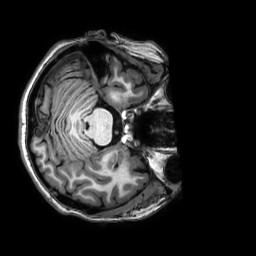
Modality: T1w
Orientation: axial
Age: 29
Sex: female
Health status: healthy
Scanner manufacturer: philips
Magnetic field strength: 3 T
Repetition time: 0.009 s
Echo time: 0.003996 s